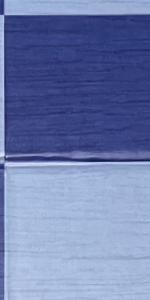
Label: Empty